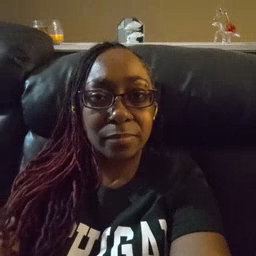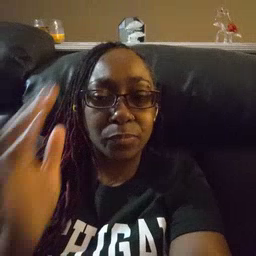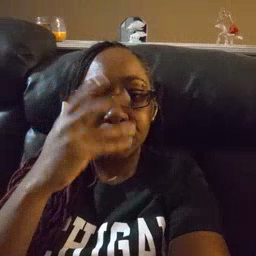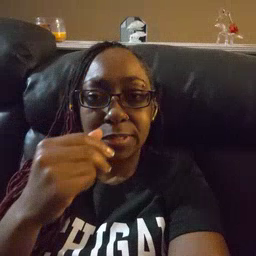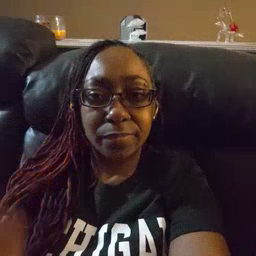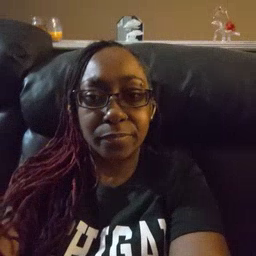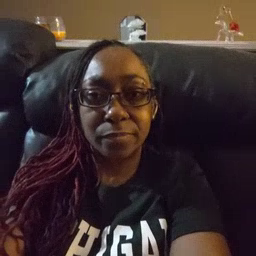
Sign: pretty